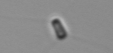
Label: Chaetoceros_tenuissimus